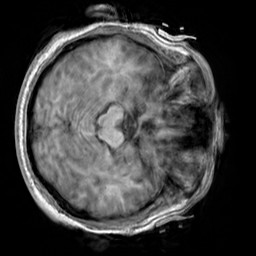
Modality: T1w
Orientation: axial
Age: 45
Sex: male
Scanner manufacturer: siemens
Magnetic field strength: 3 T
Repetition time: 2.3 s
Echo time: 0.00303 s